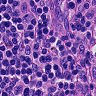
Metastatic tissue present: no